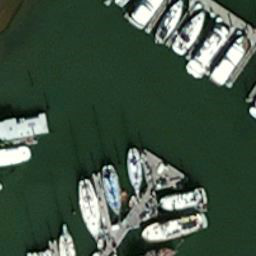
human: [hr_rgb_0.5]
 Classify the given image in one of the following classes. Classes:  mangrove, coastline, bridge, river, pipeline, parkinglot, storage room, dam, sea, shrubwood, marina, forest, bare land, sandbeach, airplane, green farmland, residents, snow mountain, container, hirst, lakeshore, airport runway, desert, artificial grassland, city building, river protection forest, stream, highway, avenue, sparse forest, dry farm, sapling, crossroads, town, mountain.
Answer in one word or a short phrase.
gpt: marina